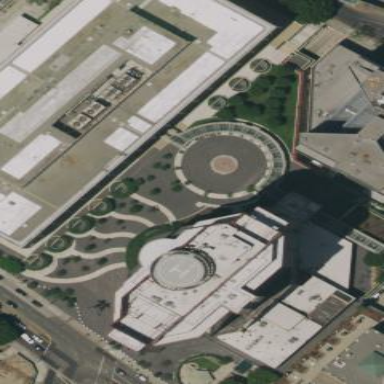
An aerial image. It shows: Government office building.